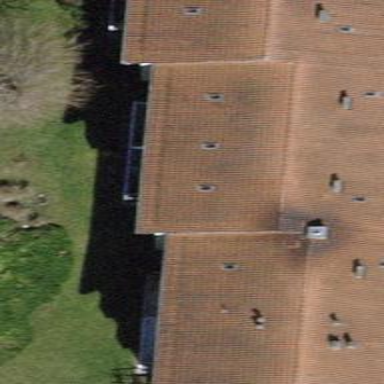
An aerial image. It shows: Building with tiled roof.